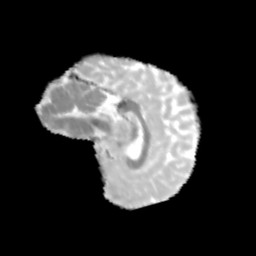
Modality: MD
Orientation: sagittal
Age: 9
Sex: male
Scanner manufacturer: siemens
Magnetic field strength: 3 T
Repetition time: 3.8 s
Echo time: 0.07 s